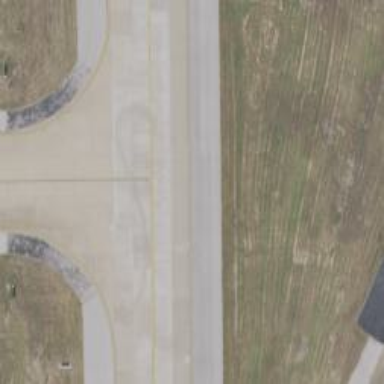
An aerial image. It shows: View of taxiway at the airport.